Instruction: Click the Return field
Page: home
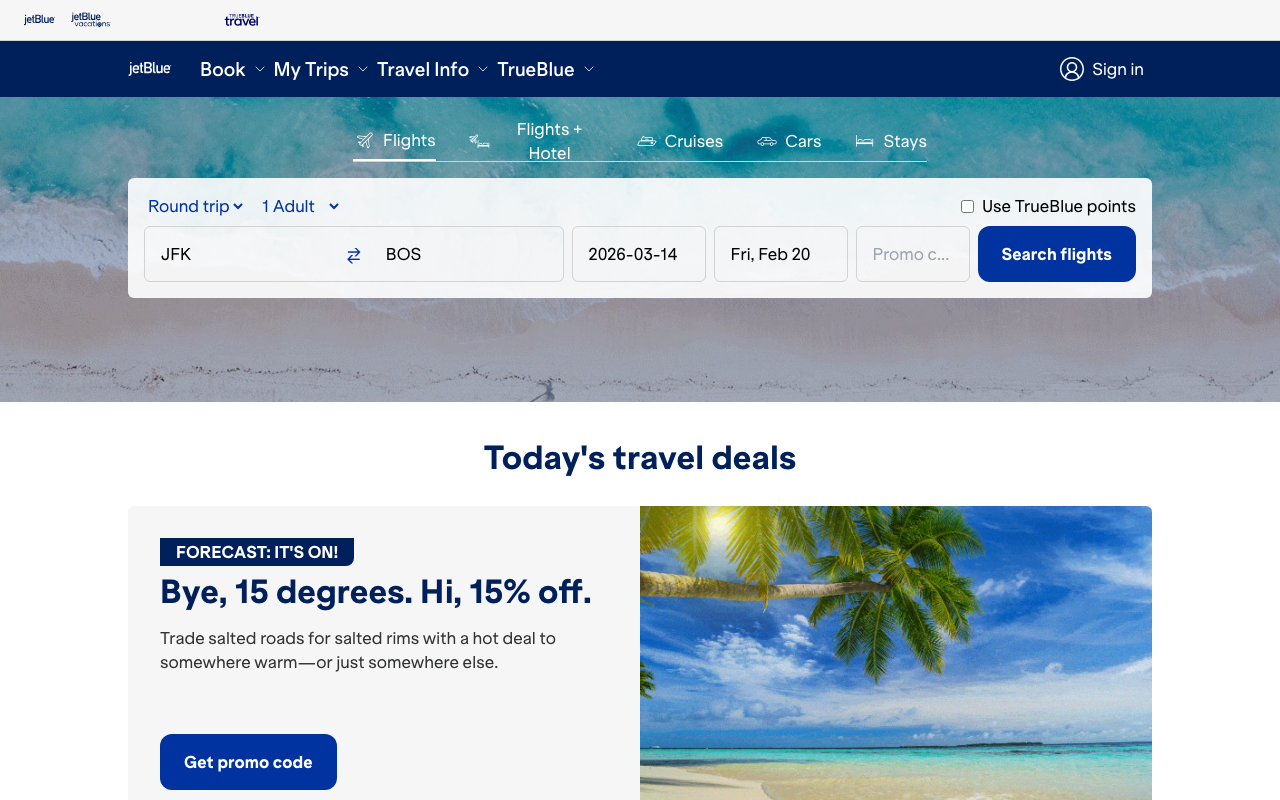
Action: click